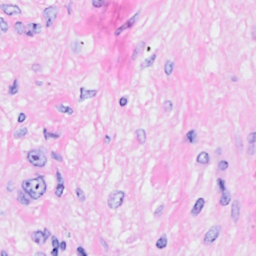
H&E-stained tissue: Breast